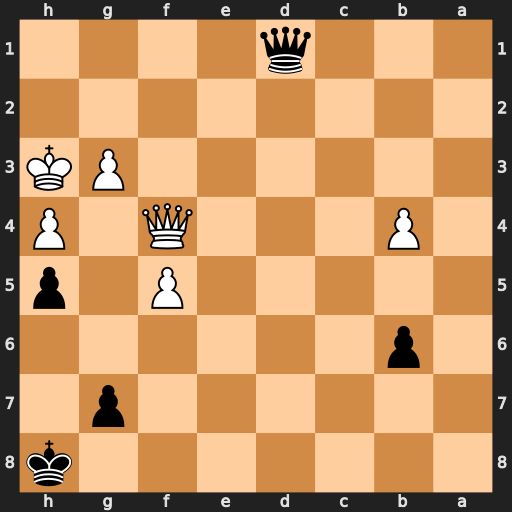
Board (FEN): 7k/6p1/1p6/5P1p/1P3Q1P/6PK/8/3q4
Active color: b
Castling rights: -
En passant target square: -
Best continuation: Qh1#